Field crop: maize
Growth stage: 2
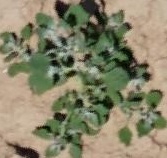
Species: chenopodium